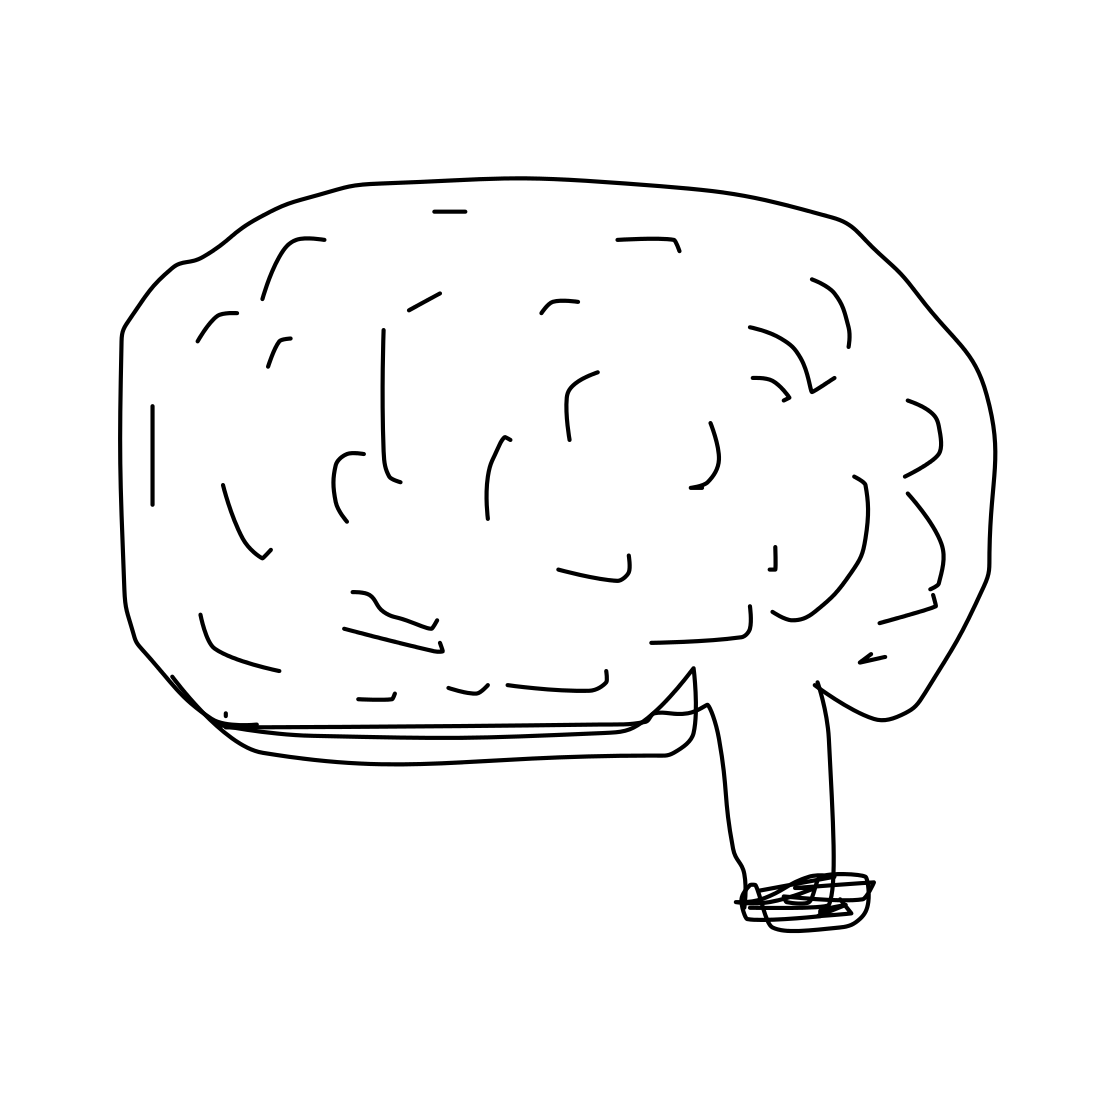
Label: brain